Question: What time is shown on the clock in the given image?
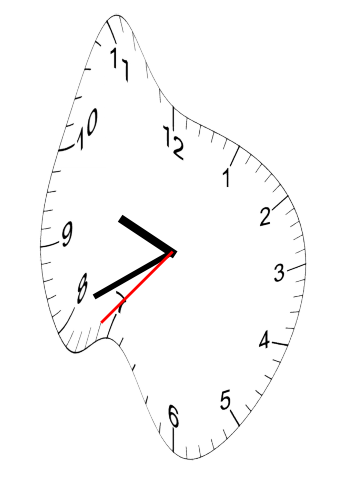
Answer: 09:40:37